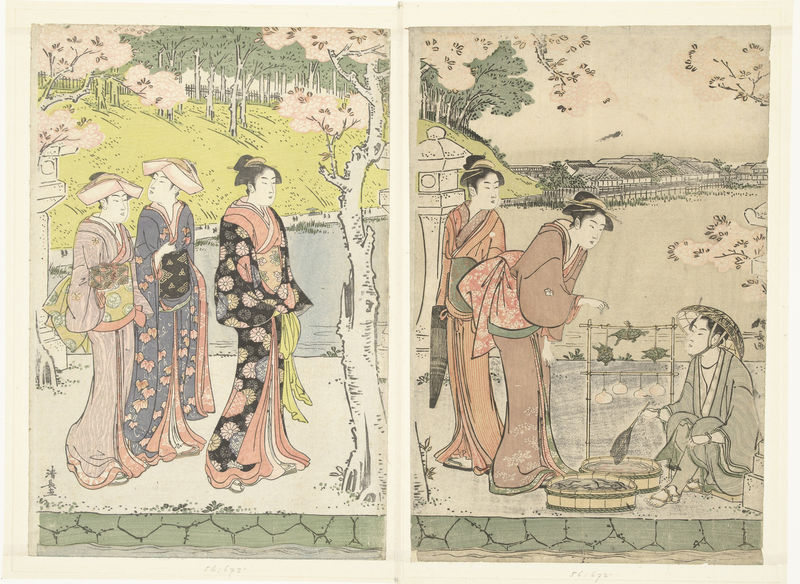
Titel: Schildpadverkoper
Künstler: Torii Kiyonaga
Standort: Amsterdam
Institution: Rijksmuseum
Schlagwörter: berg, himmel, bäume, frauen, gelb, grün, see, hut, blüte, weg, malerei, häuser, stamm, rosa, japan, kochen, koch, fische, kimono